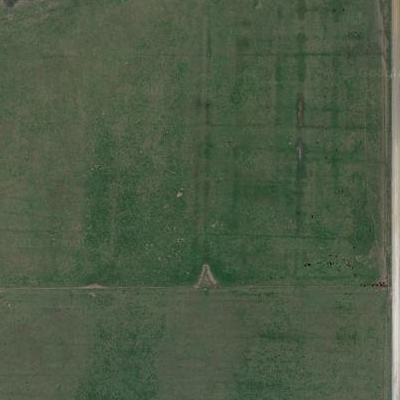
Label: aGrass